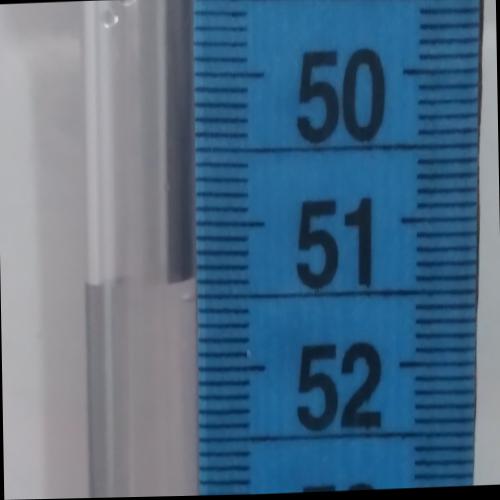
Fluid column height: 51.4 cm